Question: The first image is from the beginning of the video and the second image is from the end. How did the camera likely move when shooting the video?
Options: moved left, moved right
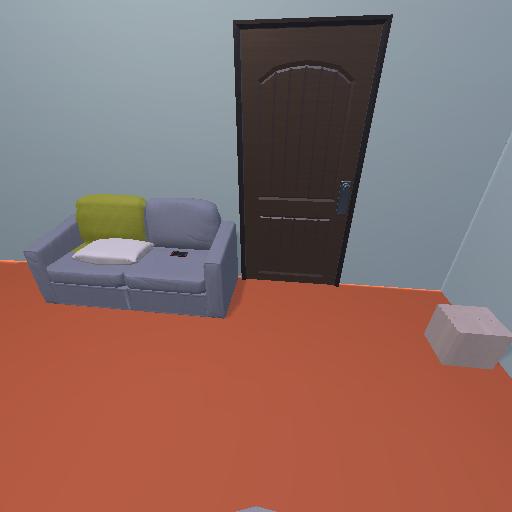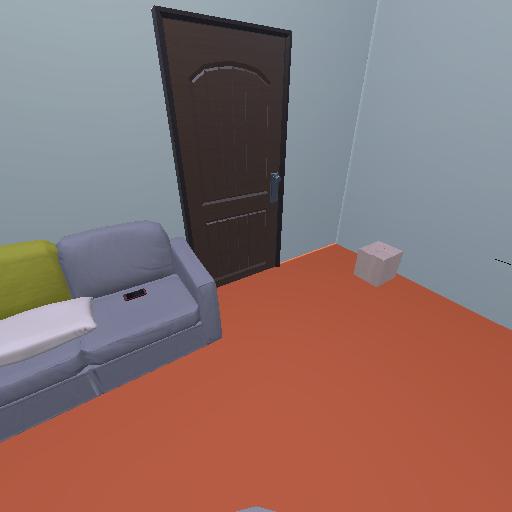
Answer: moved left